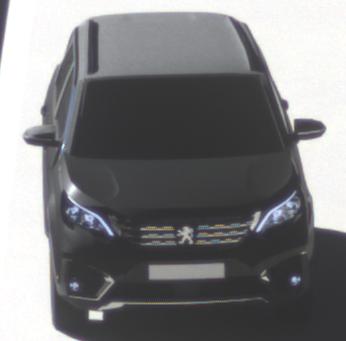
Make: Peugeot
Model: 5008 1.2 PureTech 130 Active
Detailed model: 5008 (II) (03/17 - 09/20)
Model produced from: 2017/03
Model produced until: 2018/07
Doors: 5
Color: black
Road condition: dry road
Daytime: midday
Contrast: high contrast